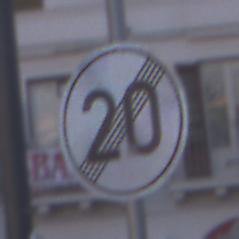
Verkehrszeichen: EndeGeschwindigkeit20
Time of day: SunriseSunset
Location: Outdoor (Urban)
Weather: PartlyCloudy
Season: NotSpecified
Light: Natural